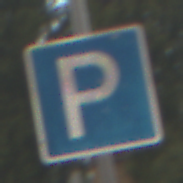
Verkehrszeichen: Parken
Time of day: MorningAfternoon
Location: Outdoor (Suburban)
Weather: Overcast
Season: NotSpecified
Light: Natural